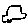
Label: car